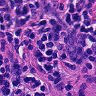
Metastatic tissue present: no